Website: crate-barrel
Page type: billing-address
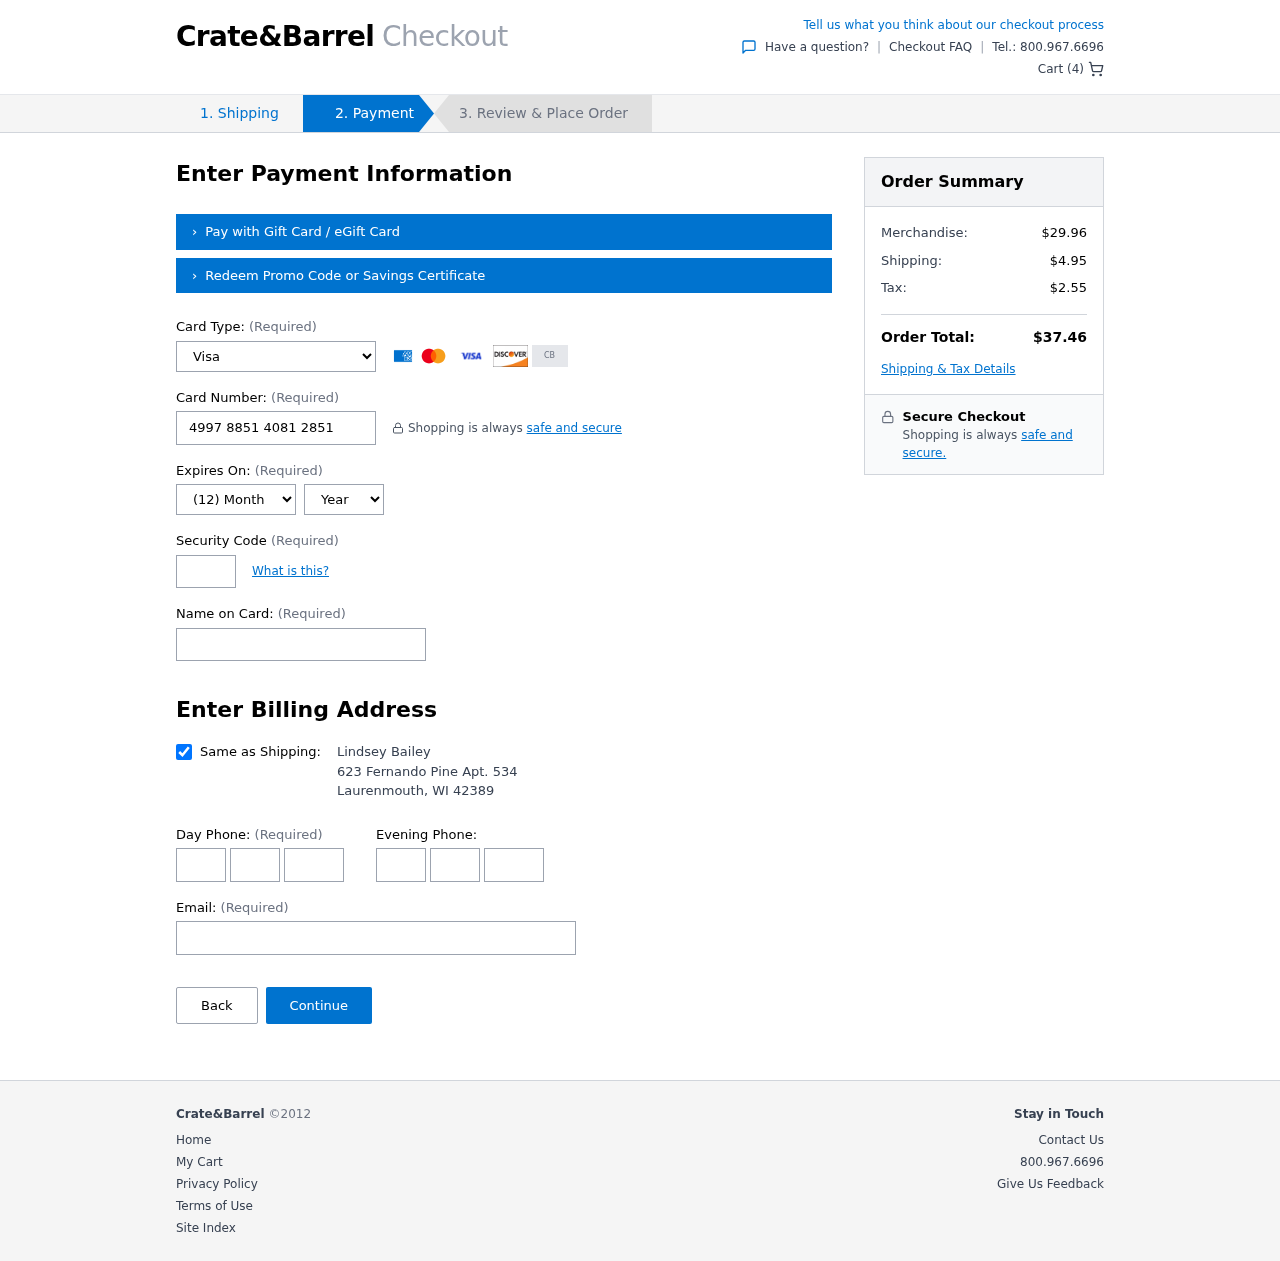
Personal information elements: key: PII_CARD_CVV
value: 475
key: PII_CARD_EXPIRY_MONTH
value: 12
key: PII_CARD_EXPIRY_YEAR
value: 29
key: PII_CARD_NUMBER
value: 4997 8851 4081 2851
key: PII_CARD_TYPE
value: Visa
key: PII_CITY
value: Laurenmouth
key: PII_EMAIL
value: lindseybailey@gmail.com
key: PII_FULLNAME
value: Lindsey Bailey
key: PII_PHONE_ALT_AREA
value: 469
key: PII_PHONE_ALT_PREFIX
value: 762
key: PII_PHONE_ALT_SUFFIX
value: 8792
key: PII_PHONE_AREA
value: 567
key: PII_PHONE_PREFIX
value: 357
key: PII_PHONE_SUFFIX
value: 8630
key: PII_POSTCODE
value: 42389
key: PII_STATE_ABBR
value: WI
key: PII_STREET
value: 623 Fernando Pine Apt. 534
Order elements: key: ORDER_NUM_ITEMS
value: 4
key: ORDER_SUBTOTAL
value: $29.96
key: ORDER_SHIPPING_COST
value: $4.95
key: ORDER_TAX
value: $2.55
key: ORDER_TOTAL
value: $37.46